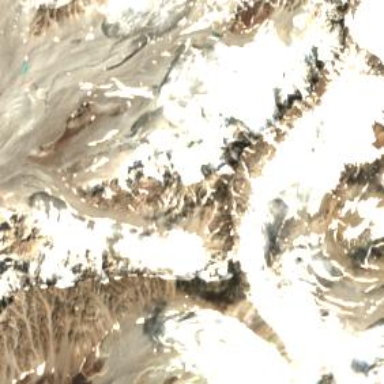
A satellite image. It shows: Stunning view of glacier.